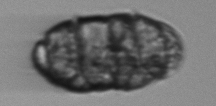
Label: Margalefidinium